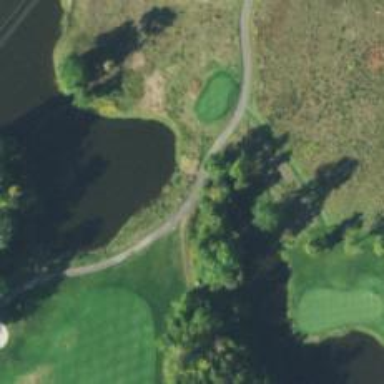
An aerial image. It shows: Golf cartpath that is also road path.